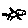
Label: bird